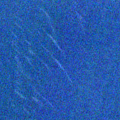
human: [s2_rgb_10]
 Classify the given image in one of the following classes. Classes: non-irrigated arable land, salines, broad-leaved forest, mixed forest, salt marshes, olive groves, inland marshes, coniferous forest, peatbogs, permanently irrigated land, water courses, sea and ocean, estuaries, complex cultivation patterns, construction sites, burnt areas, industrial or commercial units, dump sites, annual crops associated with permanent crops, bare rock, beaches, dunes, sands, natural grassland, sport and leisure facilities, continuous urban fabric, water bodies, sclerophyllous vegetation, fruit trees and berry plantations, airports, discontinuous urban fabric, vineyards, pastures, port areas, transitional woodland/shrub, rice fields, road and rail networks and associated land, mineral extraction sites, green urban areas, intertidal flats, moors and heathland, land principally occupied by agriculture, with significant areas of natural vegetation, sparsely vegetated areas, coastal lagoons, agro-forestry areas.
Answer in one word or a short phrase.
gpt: land principally occupied by agriculture, with significant areas of natural vegetation, broad-leaved forest, coniferous forest, mixed forest, transitional woodland/shrub